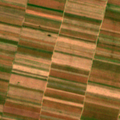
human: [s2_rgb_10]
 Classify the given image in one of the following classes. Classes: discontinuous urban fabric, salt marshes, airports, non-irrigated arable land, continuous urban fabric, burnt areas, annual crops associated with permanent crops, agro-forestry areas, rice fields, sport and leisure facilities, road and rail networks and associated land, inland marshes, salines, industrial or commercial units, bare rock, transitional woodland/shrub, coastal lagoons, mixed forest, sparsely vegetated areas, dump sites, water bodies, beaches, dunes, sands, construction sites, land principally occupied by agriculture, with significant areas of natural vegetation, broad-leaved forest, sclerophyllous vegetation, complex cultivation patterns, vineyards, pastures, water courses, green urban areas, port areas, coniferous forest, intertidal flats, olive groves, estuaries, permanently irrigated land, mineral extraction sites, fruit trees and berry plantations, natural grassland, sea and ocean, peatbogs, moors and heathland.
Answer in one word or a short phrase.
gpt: non-irrigated arable land